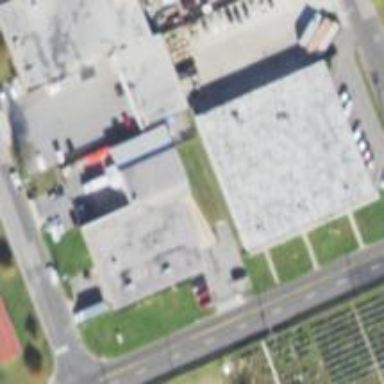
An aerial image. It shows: Commercial building.